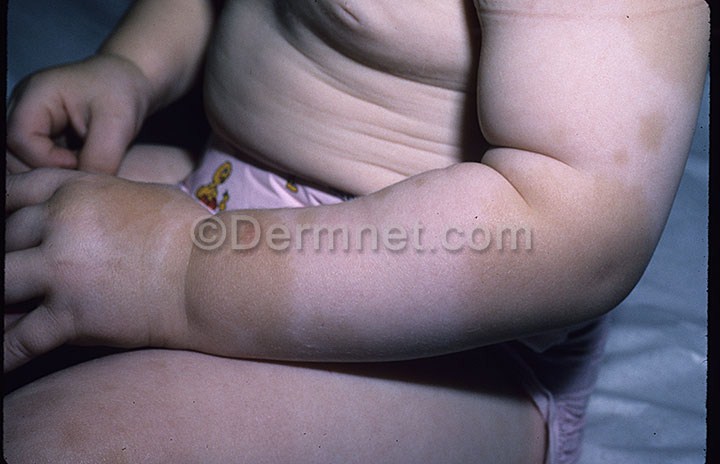
Disease: Light Diseases and Disorders of Pigmentation